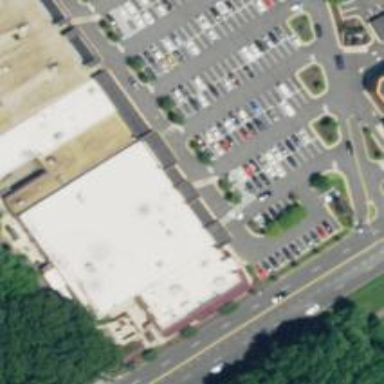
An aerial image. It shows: Supermarket.